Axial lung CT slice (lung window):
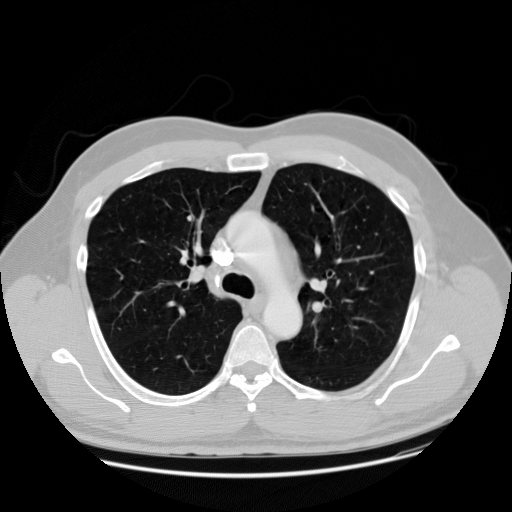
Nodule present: no